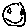
Label: smiley face